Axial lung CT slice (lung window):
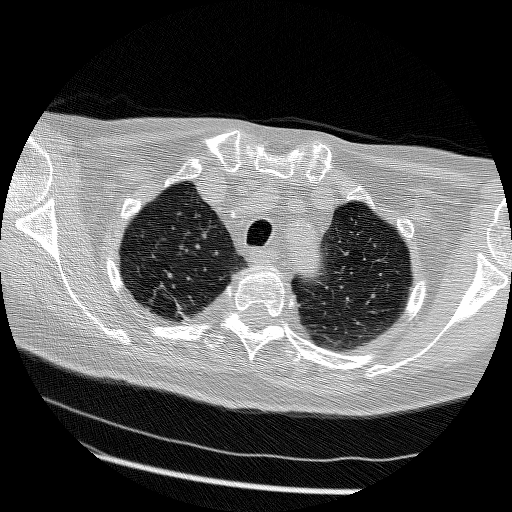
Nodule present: no